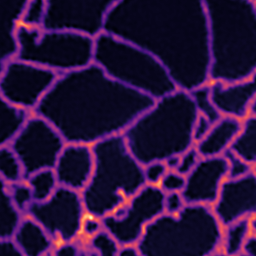
Label: Super-resolution ER image